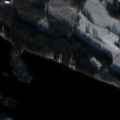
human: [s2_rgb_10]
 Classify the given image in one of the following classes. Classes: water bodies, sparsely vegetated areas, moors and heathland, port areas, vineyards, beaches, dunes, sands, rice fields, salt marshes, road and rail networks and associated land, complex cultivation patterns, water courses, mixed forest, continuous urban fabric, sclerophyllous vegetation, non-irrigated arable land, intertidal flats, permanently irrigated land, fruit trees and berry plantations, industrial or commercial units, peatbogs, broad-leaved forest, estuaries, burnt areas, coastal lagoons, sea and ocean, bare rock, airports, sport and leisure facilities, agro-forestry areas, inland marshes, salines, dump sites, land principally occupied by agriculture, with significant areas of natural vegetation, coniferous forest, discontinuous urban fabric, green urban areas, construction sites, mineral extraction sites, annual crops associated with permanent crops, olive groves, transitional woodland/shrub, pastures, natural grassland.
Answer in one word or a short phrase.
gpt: land principally occupied by agriculture, with significant areas of natural vegetation, mixed forest, transitional woodland/shrub, water bodies